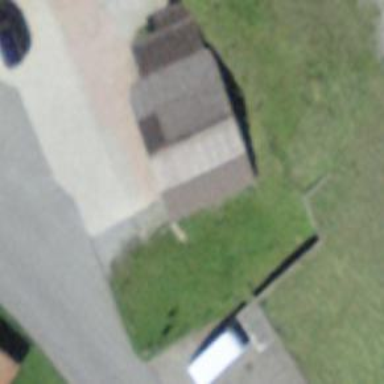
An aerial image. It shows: Garage.